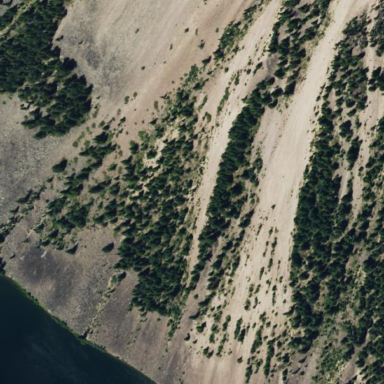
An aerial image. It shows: Natural scree.